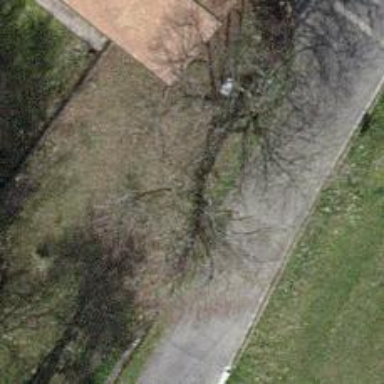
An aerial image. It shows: Deciduous tree with broadleaved leaves.